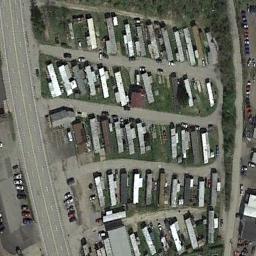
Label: mobile_home_park